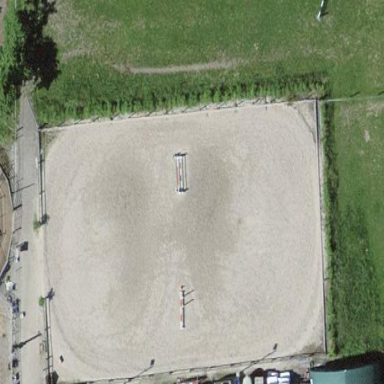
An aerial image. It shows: Equestrian pitch for leisure land use.